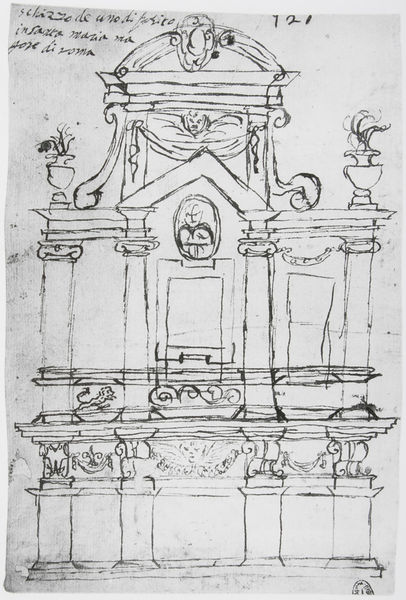
Titel: Skizze des Grabs von Giovanni Francesco Pasqualini in S. Maria Maggiore, Rom
Künstler: Filippo Berrettini
Standort: Florenz
Institution: Biblioteca Marucelliana
Schlagwörter: feder, flügel, hand, weiß, blumen, fenster, grau, schwarz, skizze, säule, säulen, zeichnung, dach, gebäude, gras, haus, tier, muster, ornament, architektur, architekturrahmen, barock, gesicht, rahmen, sockel, bild, bildnis, kirche, pflanze, pflanzen, front, brunnen, oval, rund, amphoren, engel, schalen, vase, balkon, schrift, papier, ansicht, bogen, fassade, italien, giebel, grafik, graphik, linien, spitz, detail, zahlen, ornamente, verzierung, stuck, vasen, hoch, töpfe, tusche, unterschrift, linie, schwarzweiss, text, beschriftung, bleistift, entwurf, wimpel, altar, kapitelle, rom, kapitell, halbkreis, fries, aussenansicht, dreiecksgiebel, sims, gesims, voluten, zahl, ziffer, spitzbogen, grab, ionisch, florenz, ionische säulen, plan, löwe, schnecke, schaft, sakral, verzierungen, handschrift, innenarchitektur, beschreibung, aufsatz, federzeichnung, aufbau, aufriss, architekturzeichnung, gesamtansicht, michelangelo, handzeichnung, superposition, segmentgiebel, grabmahl, beschriftet, vorderfront, halbbogen, tiger, italienisch, bukranion, kirchenfassade, garfik, architrrav, scgakeb, segmentbogengiebel, spiralenmuster, neue sakristei, medicigrab, garbmal, gskizze